Question: C++ (Arduino wrapper) question: I'm writing a shoot em up game on an Arduino which has a LCD connected -
I have a base class ('Sprite'), and from this other classes are derived - 'Alien', 'Missile' and 'Player'. The constructor of the Alien class also has private member 'pMissile' (a pointer to a 'Missile' class) - 'an object within an object' would be a way to describe this I think.
'Alien''Alien'
My question is: How can I access the coordinates of the missile through the 'Alien' object?
Streamlined code is below and I have also drawn a representation of the classes:
'''
// Bass class - has a form/shape, x and y position
class Sprite
{
public:
Sprite(unsigned char * const spacePtrIn, unsigned int xInit, unsigned int yInit);
virtual void Move() = 0;
void Render() { display.drawBitmap(x,y, spacePtr, 5, 6, BLACK); }
unsigned int getX() const { return x; }
unsigned int getY() const { return y; }
protected:
unsigned char *spacePtr;
unsigned int x, y;
};
// Derived class "Missile", also a sprite and has a specific form/shape, and specific (x,y) derived from input sprite
class Missile : public Sprite
{
public:
Missile(): Sprite(&spaceMissile[0], 0, 0) {}
virtual void Move(); // its own method of moving
};
// Derived class "Alien" - has a specific form/shape, and specific (x,y) position
class Alien : public Sprite
{
public:
Alien();
virtual void Move(); // its own method of moving
private:
Missile *pMissile;
};
Alien::Alien(): Sprite(&spaceAlien[0], random(5, 75), random(4, 10))
{
Missile MissileArray[MaxAmmoSize];
pMissile = &MissileArray[0];
}
void Alien::Move()
{
if( random(10) % 2 == 0 )
x += 1;
if( random(10) % 3 == 0 )
y += 1;
if( (pMissile != NULL) && (random(10) == 1) )
{
pMissile->setCoord(x, y);
pMissile->Move(); // move the missile
pMissile++; // move onto the next missile in the array
}
Render();
}
/*****************************************************************************************/
Alien MONSTER;
Player HERO;
Alien *pMONSTER = &MONSTER;
void loop()
{
display.clearDisplay();
MONSTER.Move();
HERO.Move();
pMONSTER->getX(); // this is x location of MONSTER
**// how does pMONSTER access pMissile(x,y) within MONSTER.**
delay(100);
display.display();
}
'''

<URL>
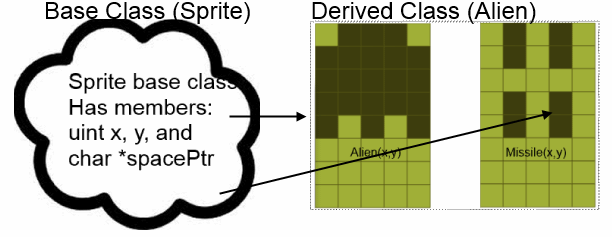
Answer: The common way is to add a getter function to Alien:
'''
class Alien {
public:
Missile* getMissile() { return pMissile; }
}
'''
To use it:
'''
Alien* a = getAlienFromSomewhere();
auto pMissile = a.GetMissile();
if (pMissile != NULL) {
x = pMissile->getX();
y = pMissile->getY();
}
'''